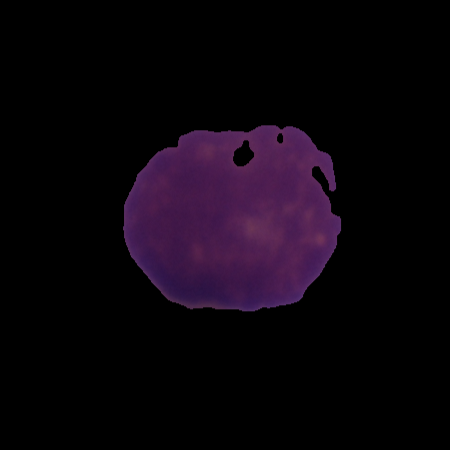
Label: cancer